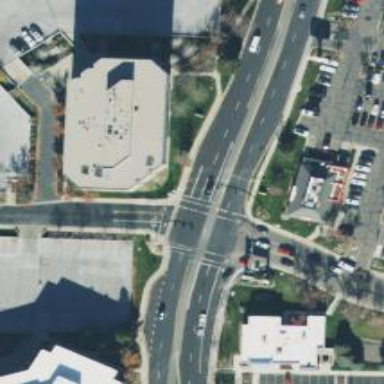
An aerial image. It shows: Crossing on the road with line markings.